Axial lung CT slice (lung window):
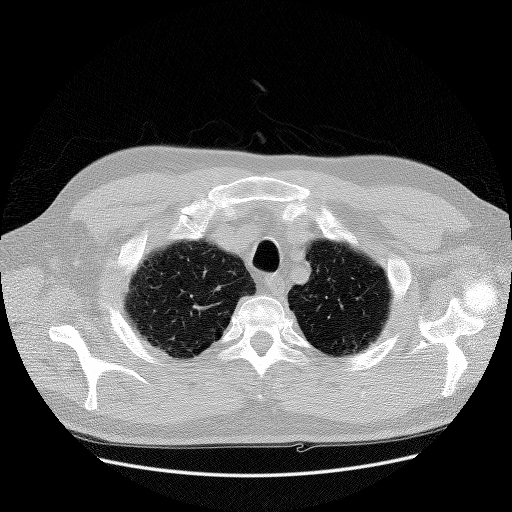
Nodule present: no